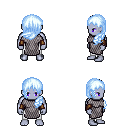
a pixel art fantasy rpg character, male body template, dark elf, purple skin, chain mail, white pants, white cyan left-swept hairstyle, cloth bracers, four views (front, back, left, right), 2x2 character sprite sheet, small pixel art, hard edges, no anti-aliasing